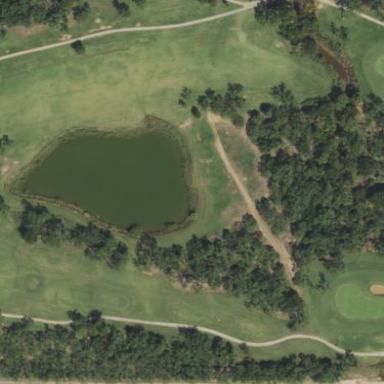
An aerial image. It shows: Pond with natural water.